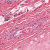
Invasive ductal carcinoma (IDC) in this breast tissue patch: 0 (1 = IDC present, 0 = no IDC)